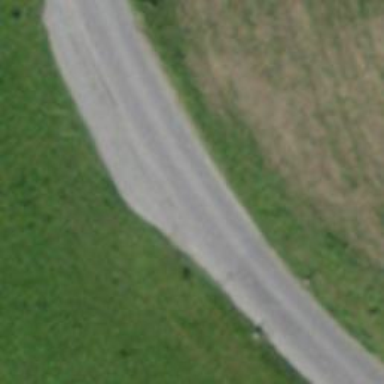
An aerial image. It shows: Passing place on the road.